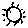
Label: sun